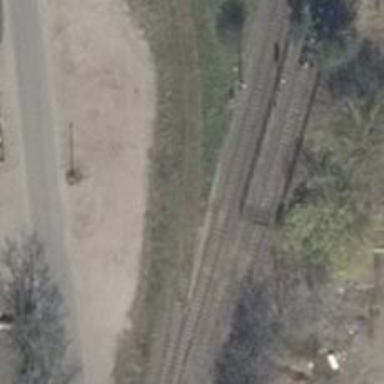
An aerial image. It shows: Railway spur service.